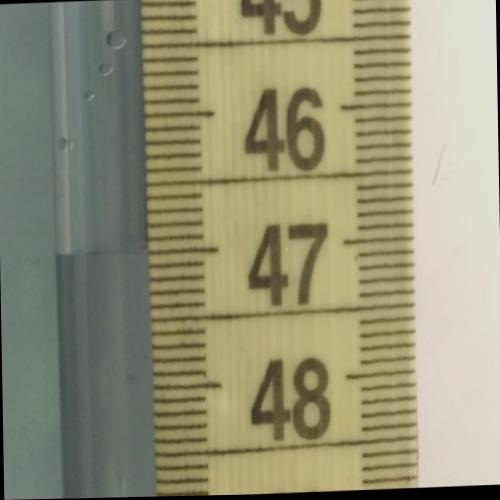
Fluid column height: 47.0 cm